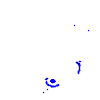
Particle: electron